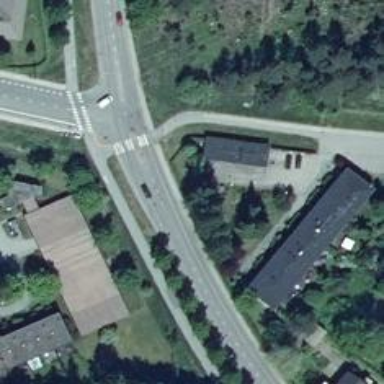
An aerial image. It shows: Uncontrolled road crossing with pedestrian island.